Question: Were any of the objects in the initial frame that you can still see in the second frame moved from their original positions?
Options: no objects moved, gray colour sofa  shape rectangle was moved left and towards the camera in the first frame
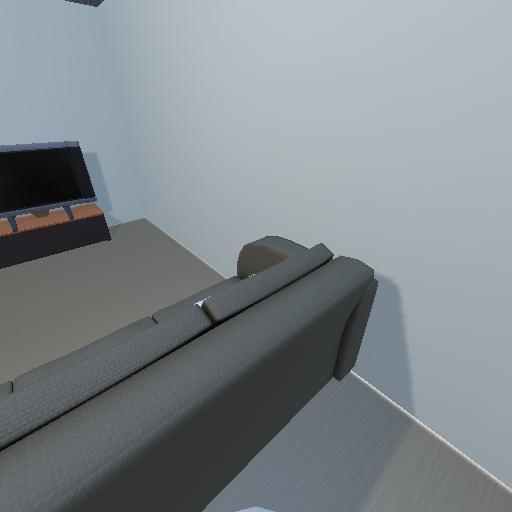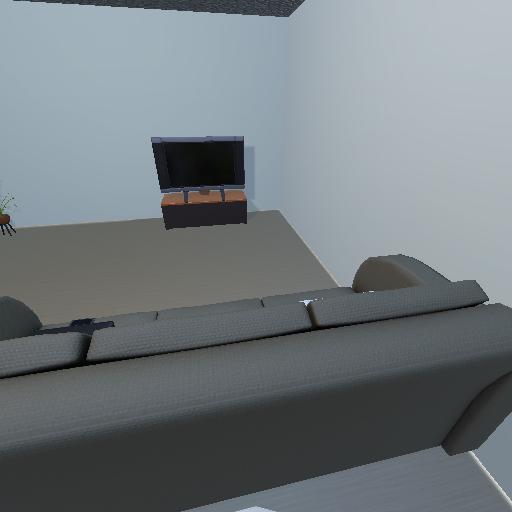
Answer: no objects moved